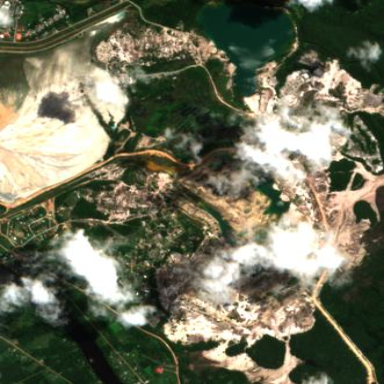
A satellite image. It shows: Quarry area.